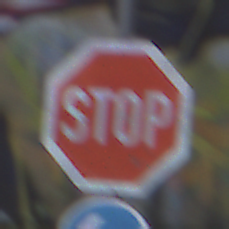
Verkehrszeichen: Stop
Zusatzzeichen unten: VorgeschriebeneFahrtrichtungLinks
Umgebung: Outdoor, Urban
Tageszeit: MorningAfternoon
Wetter: PartlyCloudy
Licht: Natural
Jahreszeit: NotSpecified
Kontrast: LowContrast